Question: <URL>
In the following SSCCE, I have applied 'display:inline-block' to 'div.content-text' and 'div.content-image'. But still they are not displaying in the same line. Instead they are displaying like this:

'display:inline-block;'
'''
.content-box {
display: inline-block;
width: 350px;
height: 250px;
border: 5px solid blue;
}
.content-box .content-image {
width: 35%;
height: 100%;
background-size: cover;
/*border: 5px solid orange;*/
}
.content-box .content-text {
background-color: rgb(255, 255, 255);
color: #1c1a1a;
font-family: sans-serif;
font-size: 15px;
font-weight: 100;
overflow-y: auto;
/*border: 5px solid #52e007;*/
height: 100%;
width: 65%;
}
'''
'''
<!DOCTYPE>
<html>
<head>
<meta charset="utf-8" />
<title></title>
<link rel="stylesheet" type="text/css" href="styles.css" />
</head>
<body>
<div class="content-box">
<div class="content-text">Lorem Ipsum is simply dummy text of the printing and typesetting industry. Lorem Ipsum has been the industry's standard dummy text ever since the 1500s, when an unknown printer took a galley of type and scrambled it to make a type specimen book. It
has survived not only five centuries, but also the leap into electronic typesetting, remaining essentially unchanged. It was popularised in the 1960s with the release of Letraset sheets containing Lorem Ipsum passages, and more recently with desktop
publishing software like Aldus PageMaker including versions of Lorem Ipsum.</div>
<div class="content-image" style="background-image:url(http://www.penttila-gardens.com/activities/walking/countryside/images/02-harvest.jpg)"></div>
</div>
</body>
</html>
'''
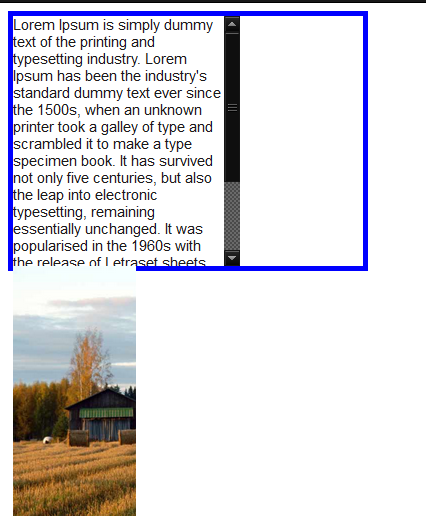
Answer: You should have applied this 'inline-block' layout to inner elements '.content-box .content-image' and '.content-box .content-text', not container '.content-box'. After that, you should remove white spaces between elements (they are appearing due to inline layout), for example, by applying'font-size: 0' (or <URL> to the '.content-box'.
<URL>